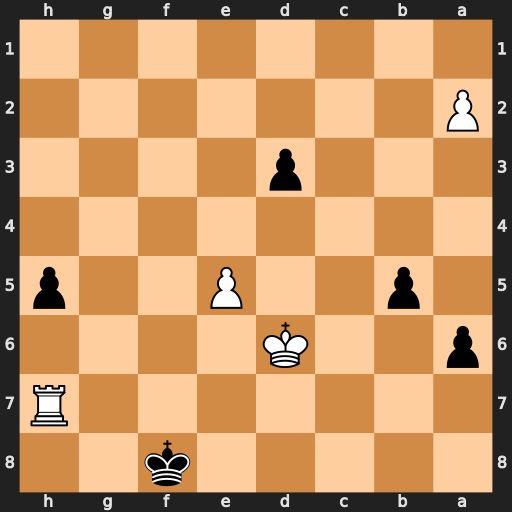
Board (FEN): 5k2/7R/p2K4/1p2P2p/8/3p4/P7/8
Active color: b
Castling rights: -
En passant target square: -
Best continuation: d2 Kc7 d1=Q